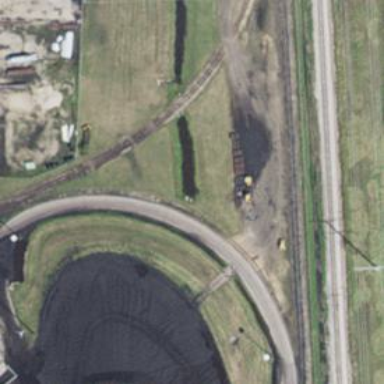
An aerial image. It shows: Rail spur service.